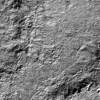
Atmospheric dust classification: not_dusty